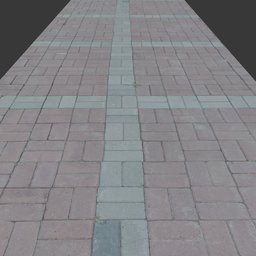
Label: architecture